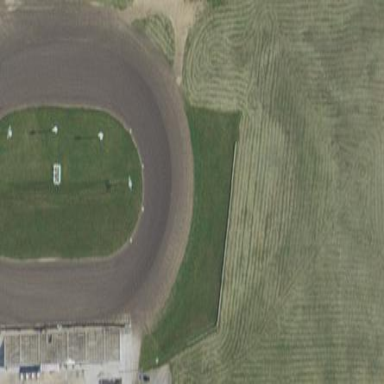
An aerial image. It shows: Motor sport raceway.